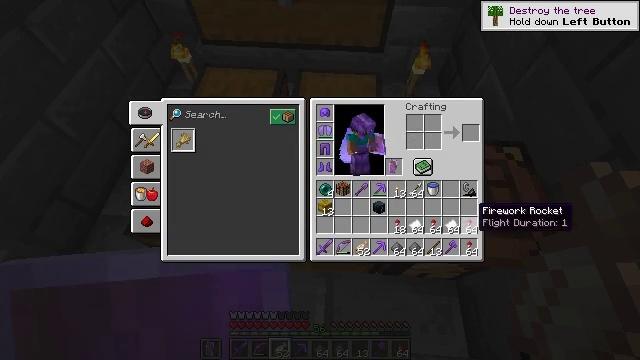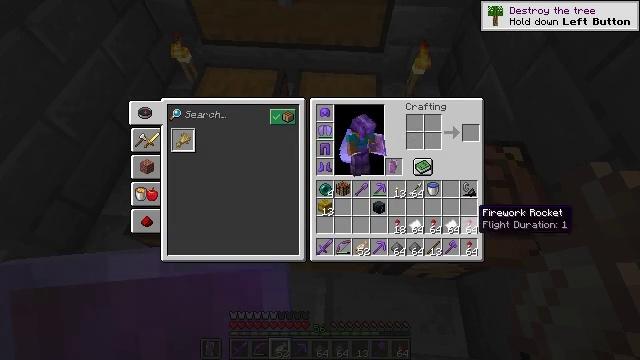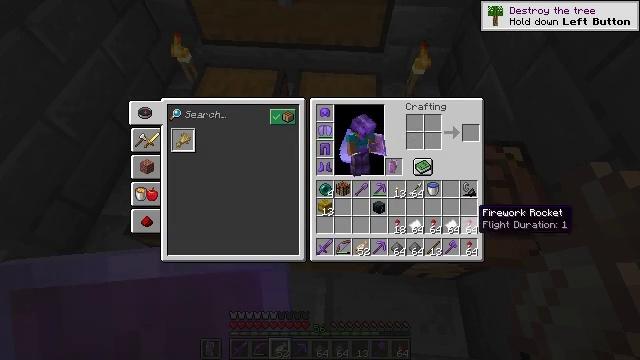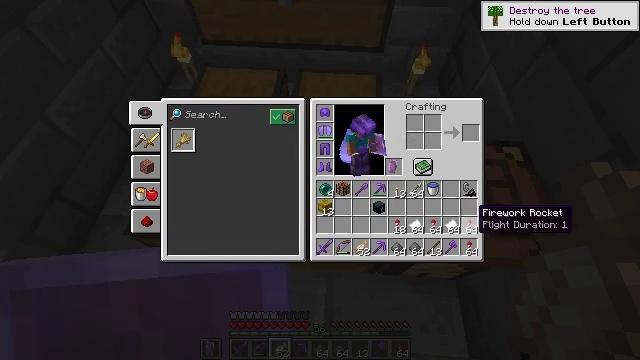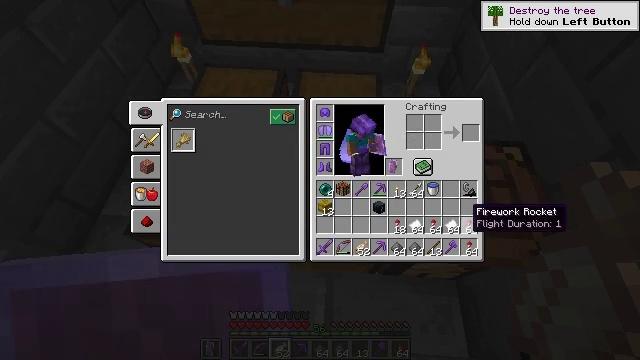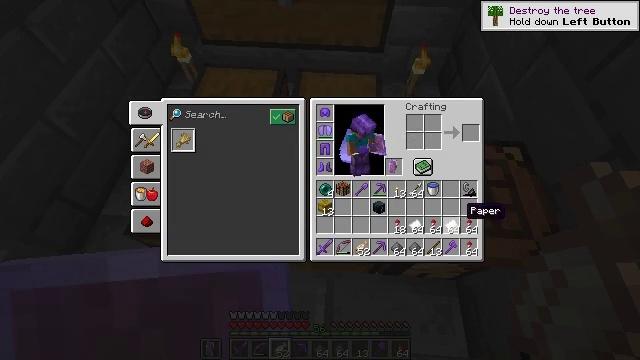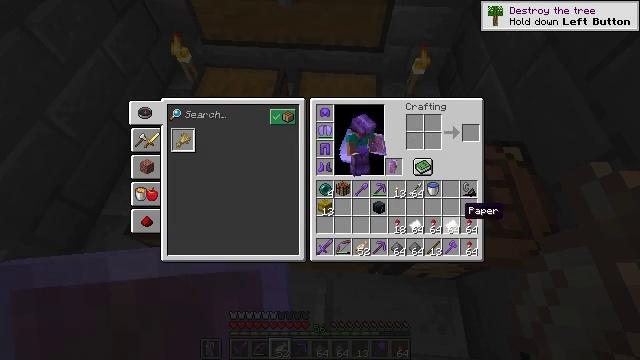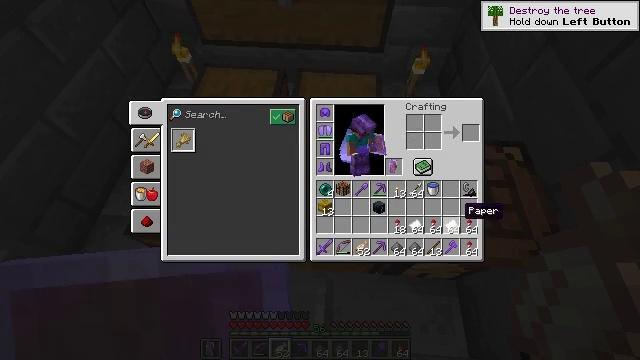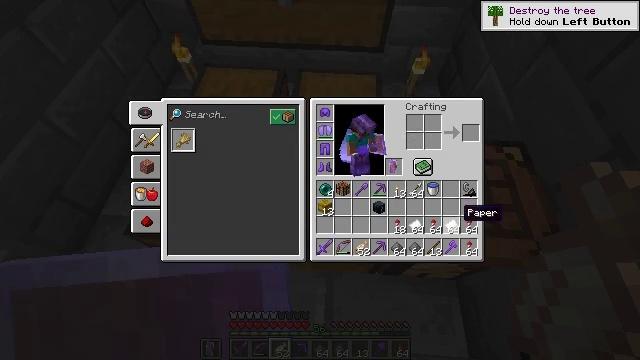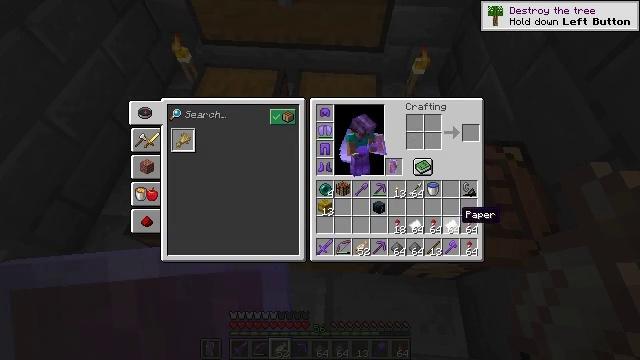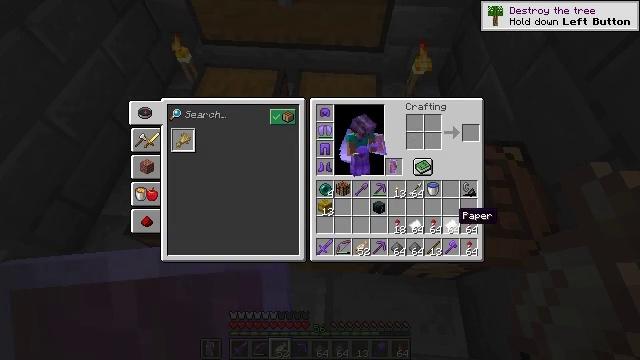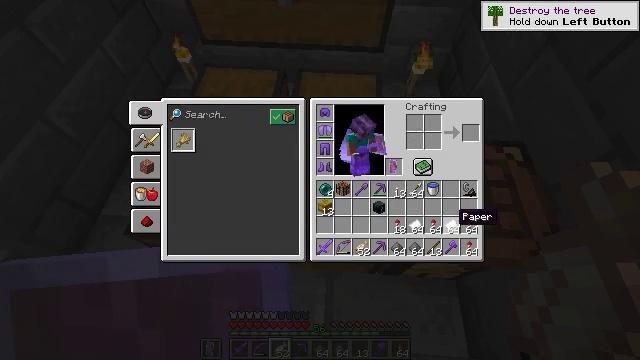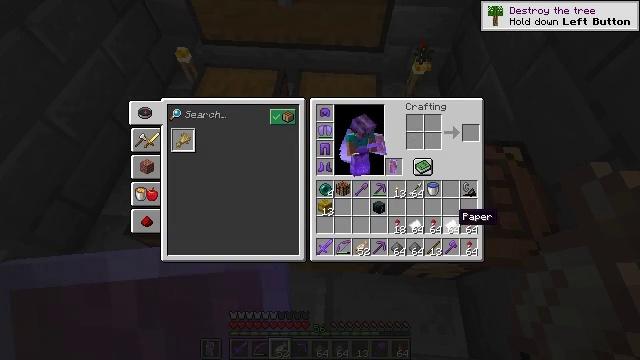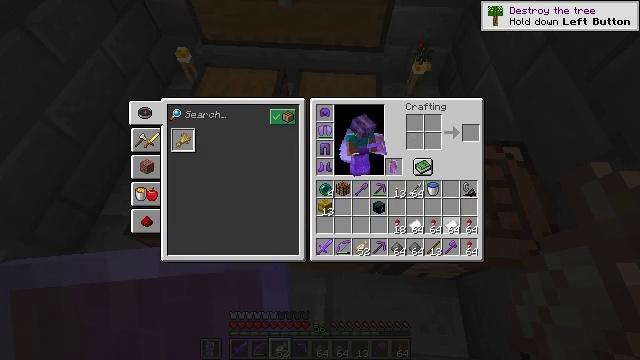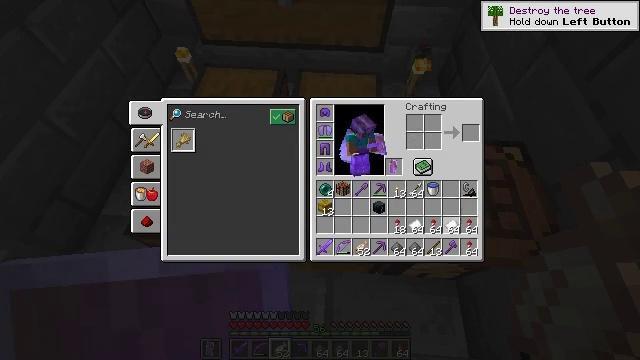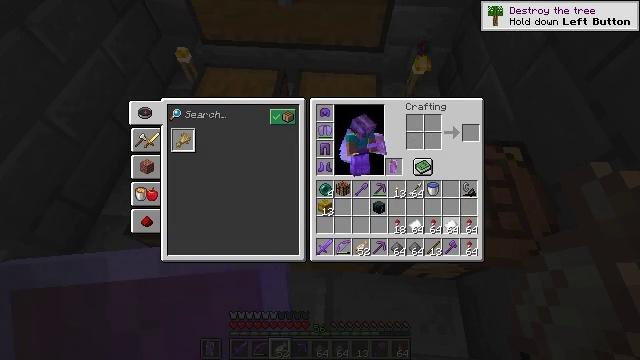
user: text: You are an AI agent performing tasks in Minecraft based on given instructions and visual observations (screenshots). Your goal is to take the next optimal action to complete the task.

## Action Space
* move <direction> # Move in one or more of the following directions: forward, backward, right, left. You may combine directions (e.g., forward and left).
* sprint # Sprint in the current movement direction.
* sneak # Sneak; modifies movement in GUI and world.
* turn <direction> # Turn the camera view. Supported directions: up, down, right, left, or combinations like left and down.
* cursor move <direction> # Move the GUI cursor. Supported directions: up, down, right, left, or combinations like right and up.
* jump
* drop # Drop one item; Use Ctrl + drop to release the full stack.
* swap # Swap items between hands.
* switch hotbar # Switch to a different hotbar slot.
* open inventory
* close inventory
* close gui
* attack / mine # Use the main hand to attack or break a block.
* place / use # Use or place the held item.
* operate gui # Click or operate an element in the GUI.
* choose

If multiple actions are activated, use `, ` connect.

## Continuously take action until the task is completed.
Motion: motion action
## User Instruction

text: Craft a firework rocket.
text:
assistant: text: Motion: no_op
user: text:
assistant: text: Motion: no_op
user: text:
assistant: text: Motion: no_op
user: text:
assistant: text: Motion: no_op
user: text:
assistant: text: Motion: no_op
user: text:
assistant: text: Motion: no_op
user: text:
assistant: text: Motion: no_op
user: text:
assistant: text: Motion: no_op
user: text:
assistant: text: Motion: no_op
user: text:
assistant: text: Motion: no_op
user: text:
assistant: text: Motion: no_op
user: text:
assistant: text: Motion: no_op
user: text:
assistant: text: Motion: attack / mine
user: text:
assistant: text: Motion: attack / mine
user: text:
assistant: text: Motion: attack / mine
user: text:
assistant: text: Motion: no_op
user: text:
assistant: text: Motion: no_op
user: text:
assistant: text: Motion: turn up
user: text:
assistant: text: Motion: turn up
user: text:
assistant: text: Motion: turn up
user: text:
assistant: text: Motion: no_op
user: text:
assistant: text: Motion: no_op
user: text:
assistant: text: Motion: no_op
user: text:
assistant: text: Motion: no_op
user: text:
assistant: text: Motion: no_op
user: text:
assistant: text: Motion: no_op
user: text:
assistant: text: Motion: no_op
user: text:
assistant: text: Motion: no_op
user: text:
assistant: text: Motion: no_op
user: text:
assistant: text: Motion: attack / mine